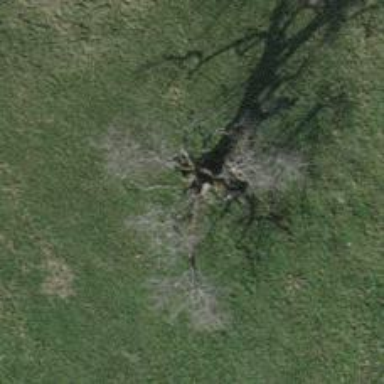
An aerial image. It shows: Beautiful tree in nature.